Question: I have a very strange issue. My OSX app is generating an mp4 video based on a screen cast. For some reason, if I open this video in Quicktime or any OSX-based AVPlayer, it will start about 14-15 frames in advance of frame 0. If I open the mp4 with Chrome or Firefox, it will actually start playing at frame 0.
What could cause this ignoring of beginning frames? Here's a screenshot of a timer countdown comparing Quicktime vs Firefox at time zero. Notice how the Firefox player starts at 9:55, while the Quicktime player skips ahead to 9:54.

Here's my <URL> if you'd like to see for yourself.
Thanks
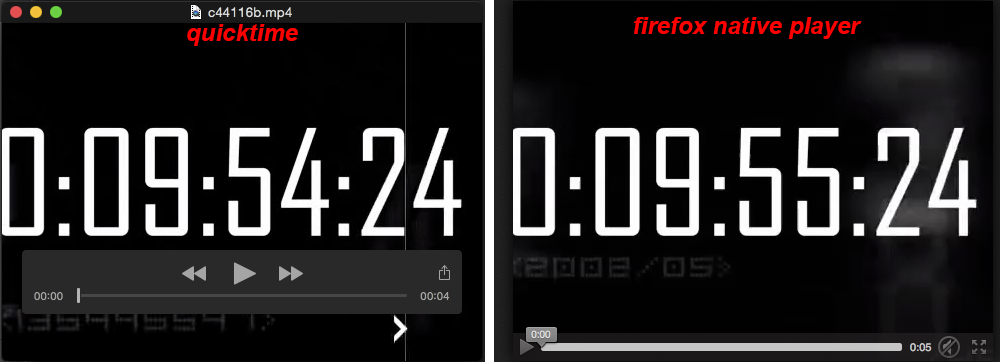
Answer: This is an interesting question and your example is a great illustration of the effect.
Using ffprobe to look at the file you linked to above gives:
'''
Input #0, mov,mp4,m4a,3gp,3g2,mj2, from 'c44116b.mp4':
Metadata:
major_brand : qt
minor_version : 0
compatible_brands: qt
creation_time : 2015-04-25 15:54:30
Duration: 00:00:03.70, start: 0.957000, bitrate: 1164 kb/s
Stream #0:0(und): Video: h264 (Main) (avc1 / 0x31637661), yuv420p(tv, bt709), 480x360 [SAR 1:1 DAR 4:3], 899 kb/s, 22.99 fps, 22.99 tbr, 6k tbn, 12k tbc (default)
Metadata:
creation_time : 2015-04-25 15:54:30
handler_name : Core Media Data Handler
encoder : H.264
'''
You can see here that ffprobe is reporting a 'start' of 0.957000, which would correspond to your 1 second offset.
This does not explain why certain players abide by this and others ignore it (Windows Media player also appears to start form the beginning, rather than the offset). UPDATE: Roman points out below that this is a known behaviour and it has been discussed on the ffmpeg list (see Roman's answer). This may be due to the history of the mp4 container format, which grew from the Apple QuickTime spec.
The purpose of the start parameter appears to be to allow a track be offset for synchronisation purposes. Why this would exist in your video with just one track is not clear.
UPDATE: This is probably more info that anyone wants, but for those interested...
Following up on Roman's answer I took a look at the mp4 file in more detail using MP4 Browser. From this we can see firstly the 'timescale' of the movie:

And then the edit atom (or edit box as atoms are also sometimes called in the mp4 world):

The time field in the edit atom tells the player to skip the first 5742 'samples' and start from there. Using this info with the timescale, which tells us how many samples there are per second, we can calculate the time it should delay:
-
This corresponds with the 'start time' that ffprobe reports and also with the delay that the OP reported.